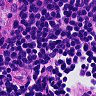
Metastatic tissue present: no